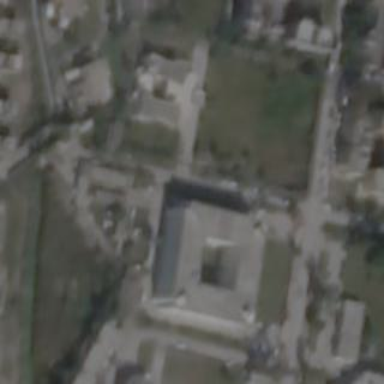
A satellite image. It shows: Office building.